六年级 · 逻辑题
 (1)

(2)

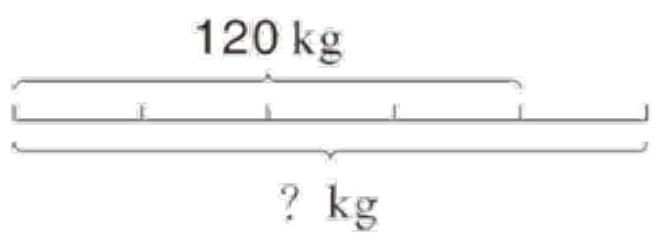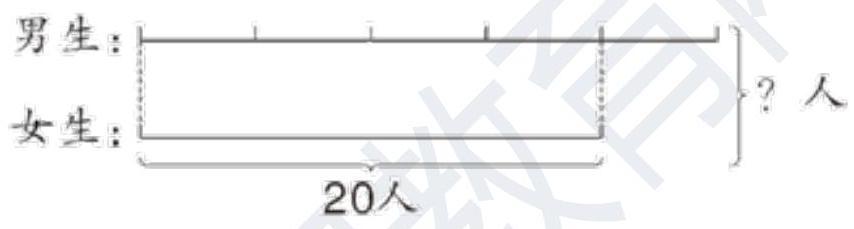
答案: (1) $120 \div \frac{4}{5}=150(\mathrm{~kg}$ )

(2) $20+20 \div \frac{4}{5}=45$ (人)